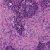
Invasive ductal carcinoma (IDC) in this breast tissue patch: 1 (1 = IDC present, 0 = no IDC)